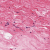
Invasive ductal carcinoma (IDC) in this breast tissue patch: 0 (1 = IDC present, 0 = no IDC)